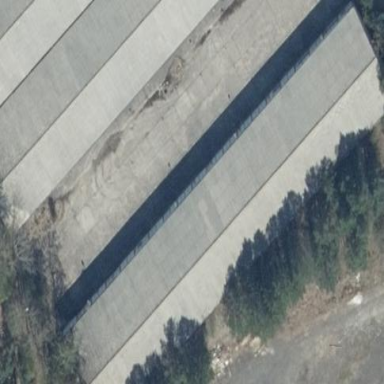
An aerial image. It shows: Garage building.